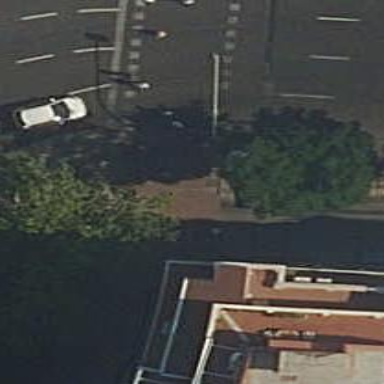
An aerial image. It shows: Kerb barrier.